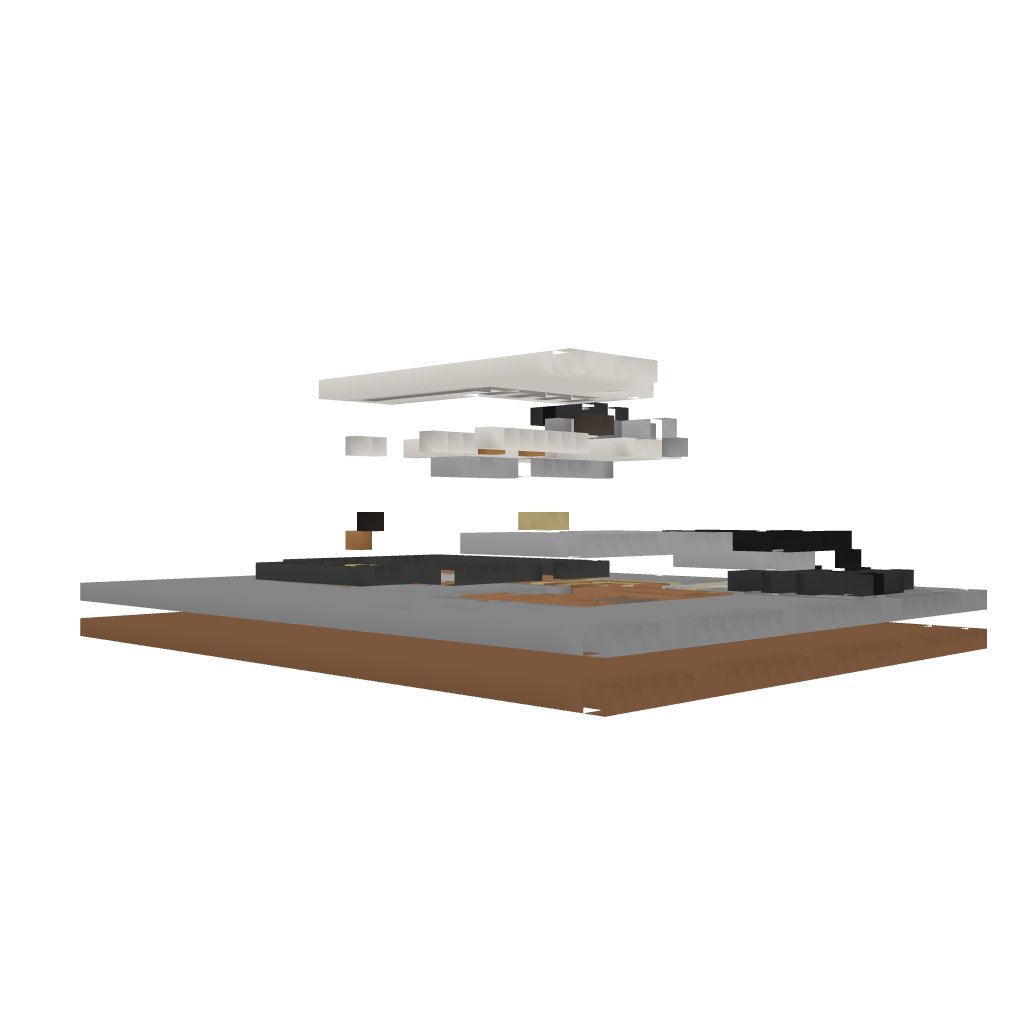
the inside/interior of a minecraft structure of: Novum Domum